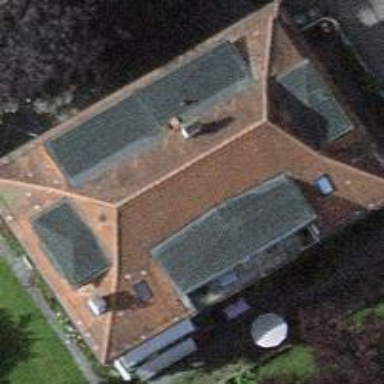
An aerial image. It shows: Building with hipped roof shape.